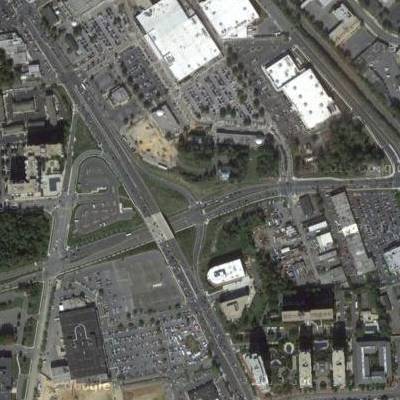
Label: Parking